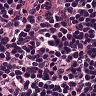
Metastatic tissue present: no